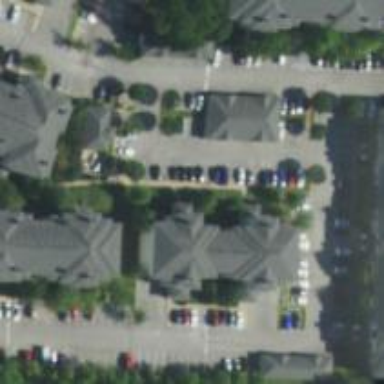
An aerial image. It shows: Living street.